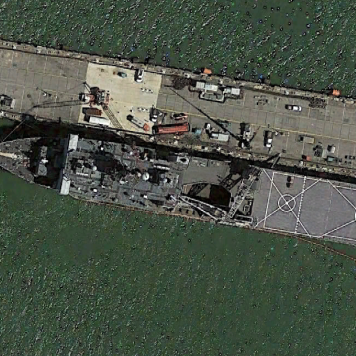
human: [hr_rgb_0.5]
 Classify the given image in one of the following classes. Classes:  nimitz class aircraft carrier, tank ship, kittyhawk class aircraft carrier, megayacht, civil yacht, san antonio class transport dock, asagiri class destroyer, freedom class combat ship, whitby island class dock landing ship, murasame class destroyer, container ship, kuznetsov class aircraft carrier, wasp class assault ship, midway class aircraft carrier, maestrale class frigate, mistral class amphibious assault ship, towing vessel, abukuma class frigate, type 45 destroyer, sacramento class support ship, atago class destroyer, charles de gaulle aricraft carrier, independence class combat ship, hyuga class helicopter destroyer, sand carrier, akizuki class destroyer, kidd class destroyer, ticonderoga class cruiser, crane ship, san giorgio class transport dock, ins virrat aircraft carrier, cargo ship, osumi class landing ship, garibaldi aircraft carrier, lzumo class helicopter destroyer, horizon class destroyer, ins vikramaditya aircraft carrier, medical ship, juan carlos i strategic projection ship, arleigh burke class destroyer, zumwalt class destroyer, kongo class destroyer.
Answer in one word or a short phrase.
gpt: Whitby Island class dock landing ship